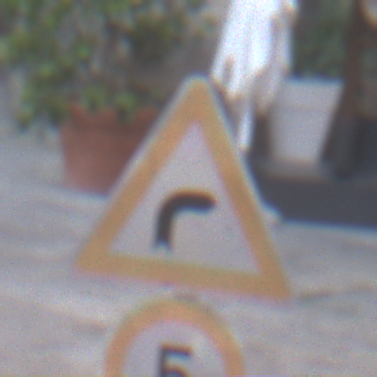
Verkehrszeichen: KurveRechts
Zusatzzeichen unten: Geschwindigkeit5
Umgebung: Outdoor, Urban
Tageszeit: MorningAfternoon
Wetter: PartlyCloudy
Licht: Natural
Jahreszeit: NotSpecified
Kontrast: LowContrast